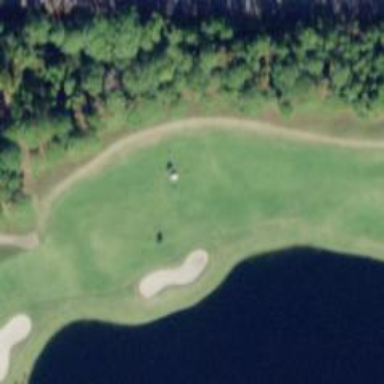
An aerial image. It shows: Golf hole.